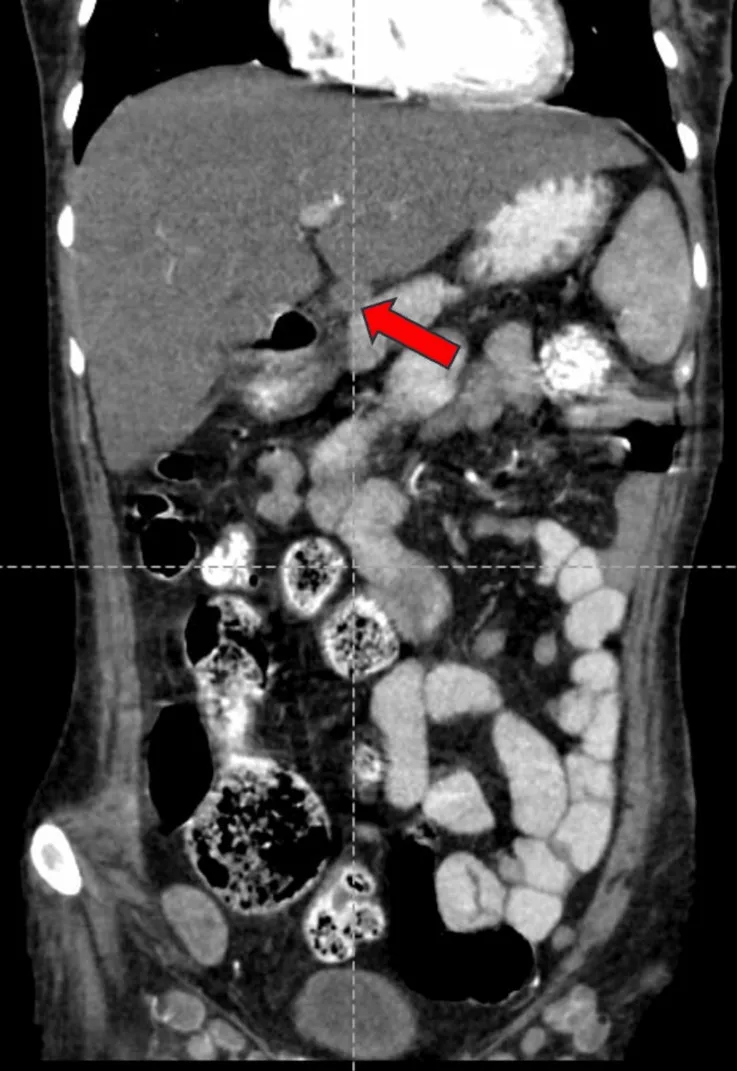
CECT-AP reformatted coronal section showing non-enhancing necrotic at the porta hepatis shown by the red arrow. . CECT-AP: contrast-enhanced computed tomography of the abdomen and pelvis.
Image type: radiology (ct)